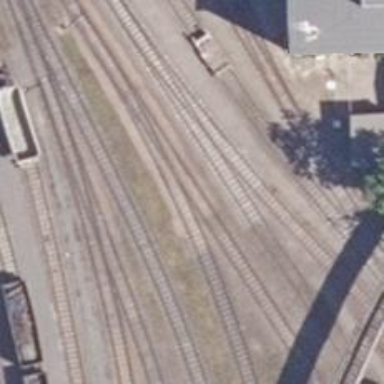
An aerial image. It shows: Railway switch.